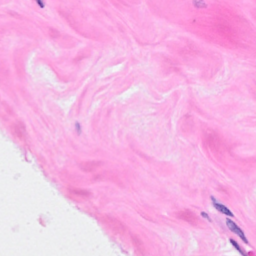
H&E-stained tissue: Breast